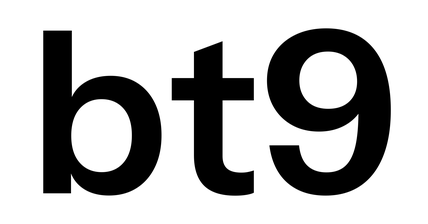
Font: InstrumentSans_SemiBold